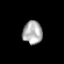
Tissue: prostate
Cell type: T cells
Senescence score: 0.2779
Nuclear area (px): 443
Mean DAPI intensity: 172.752